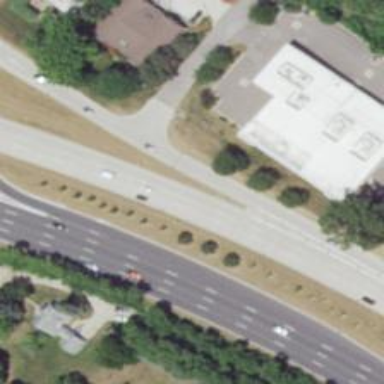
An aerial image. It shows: Primary link highway.